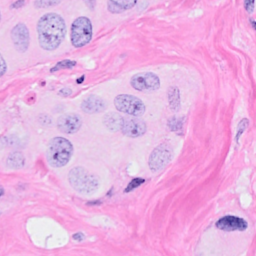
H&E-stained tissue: Breast